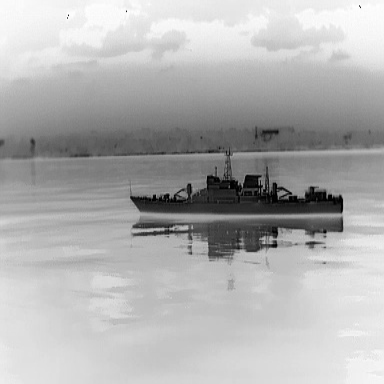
There is a warship in the infrared image.